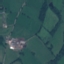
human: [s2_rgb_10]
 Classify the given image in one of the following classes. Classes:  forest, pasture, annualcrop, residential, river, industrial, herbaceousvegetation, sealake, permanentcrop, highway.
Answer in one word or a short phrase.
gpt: Pasture